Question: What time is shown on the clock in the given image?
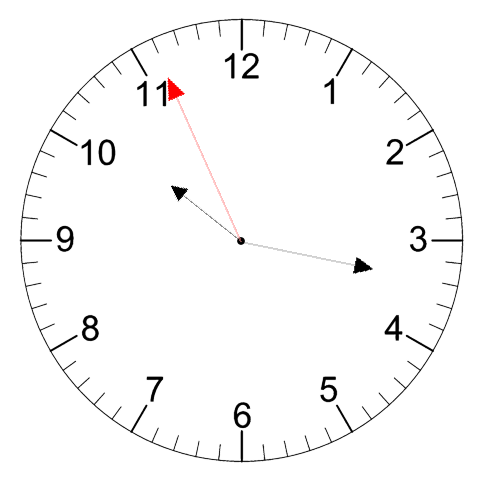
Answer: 10:16:56